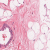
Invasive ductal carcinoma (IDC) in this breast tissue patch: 0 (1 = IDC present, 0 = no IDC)